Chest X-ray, AP view. Patient: 62 years old, sex M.
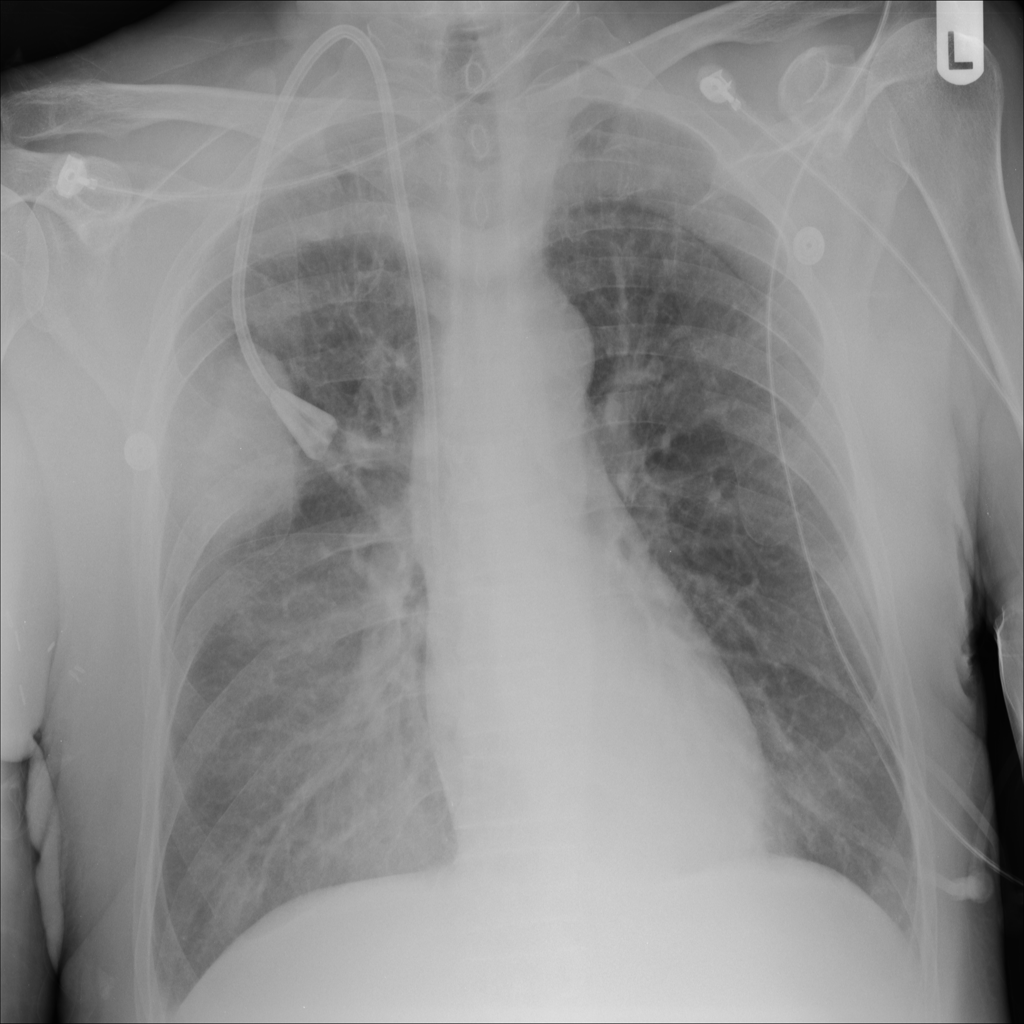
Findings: Infiltration, Mass